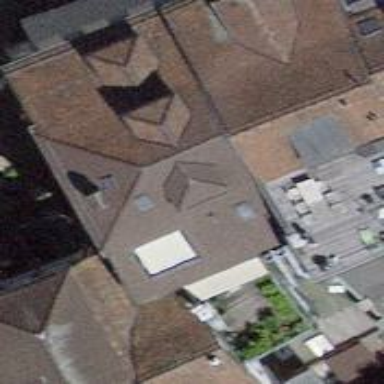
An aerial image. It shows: Apartment building with roof made of roof tiles running across.